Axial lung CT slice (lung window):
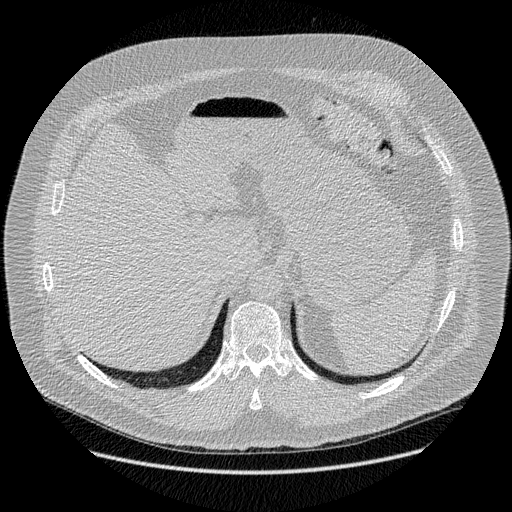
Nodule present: no